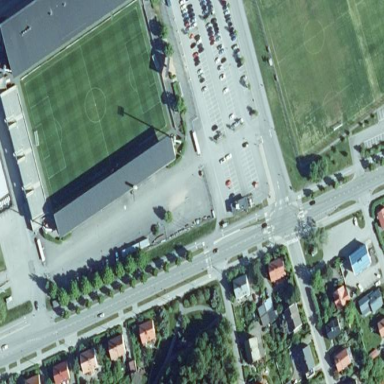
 providing space for leisure and sports activities."